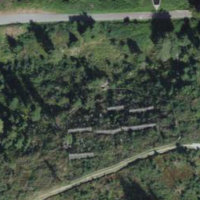
EUNIS habitat code: 44
Species observed at this site:
Sambucus racemosa